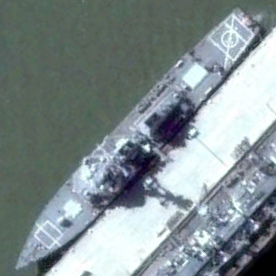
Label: destroyer